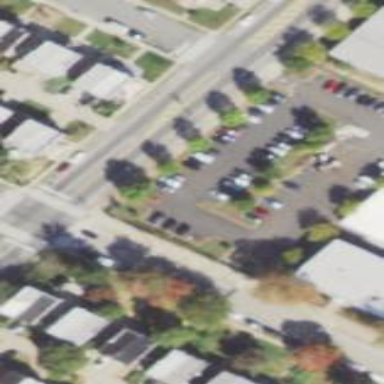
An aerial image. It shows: Parking area with surface.